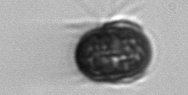
Label: Mesodinium